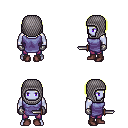
a pixel art fantasy rpg character, male body template, dark elf, purple skin, chain tabard jacket, magenta pants, gold pageboy hairstyle, chain hood, metal gloves, maroon shoes, dagger, four views (front, back, left, right), 2x2 character sprite sheet, small pixel art, hard edges, no anti-aliasing